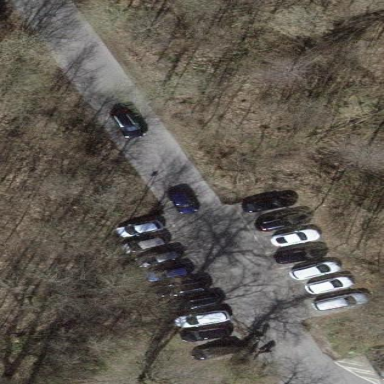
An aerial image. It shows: Street side parking area.